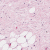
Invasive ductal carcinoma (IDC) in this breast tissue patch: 0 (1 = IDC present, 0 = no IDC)